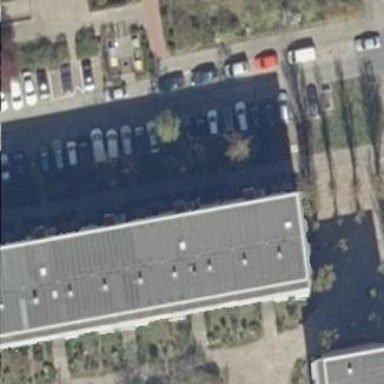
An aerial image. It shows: Flat-roofed apartment building.